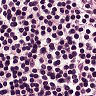
Metastatic tissue present: no